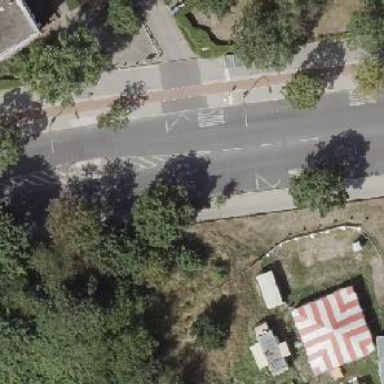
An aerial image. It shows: Public transport stop position.